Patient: sex M, age 37
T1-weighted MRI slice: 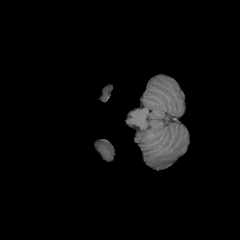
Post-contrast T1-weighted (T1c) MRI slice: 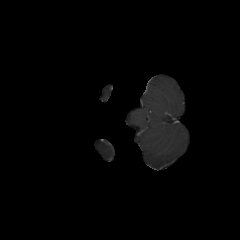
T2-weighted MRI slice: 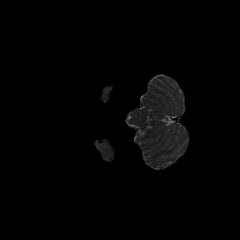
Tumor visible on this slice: no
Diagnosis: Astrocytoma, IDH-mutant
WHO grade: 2